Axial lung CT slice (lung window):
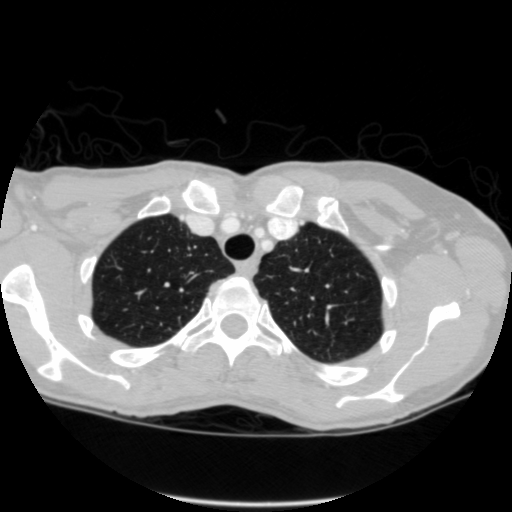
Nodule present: no